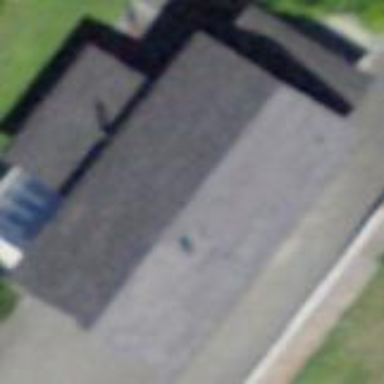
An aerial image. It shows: Simple and straightforward house.